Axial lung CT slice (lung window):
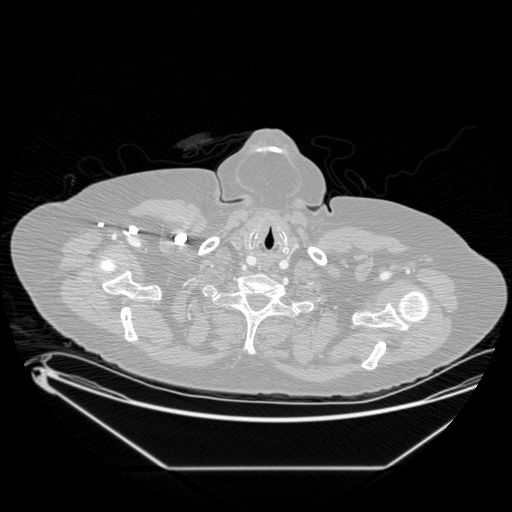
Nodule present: no